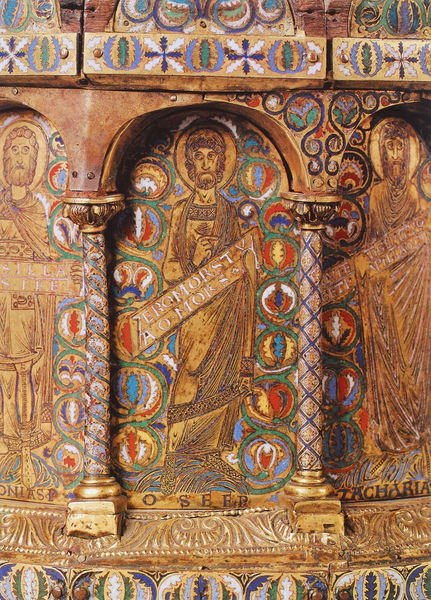
Titel: Kuppelreliquiar
Standort: Herstellungsort: Köln (EU - D - NRW)
Institution: Darmstadt, Hessisches Landesmuseum
Schlagwörter: ausschnitt, holz, säulen, malerei, ornament, band, kirche, gold, farbig, schrift, könig, altar, heiligenschein, nimbus, grab, mittelalter, heilige, gedenken, blech, email, sakral, testament, latein, taufbecken, grablege, schriftband, limoges, zellenschmelz